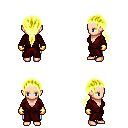
a pixel art fantasy rpg character, female body template, human, light skin, red robe, white pants, gold ponytail hairstyle, gold gloves, four views (front, back, left, right), 2x2 character sprite sheet, small pixel art, hard edges, no anti-aliasing